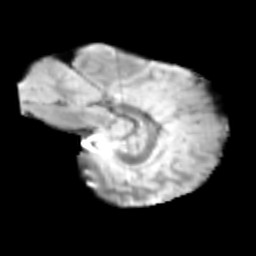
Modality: T2w
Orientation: sagittal
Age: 9
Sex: male
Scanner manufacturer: siemens
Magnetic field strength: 3 T
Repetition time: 3.8 s
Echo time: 0.07 s